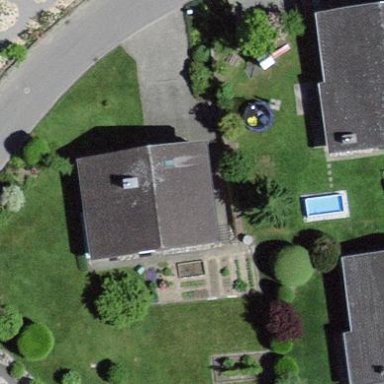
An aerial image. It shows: Residential building.